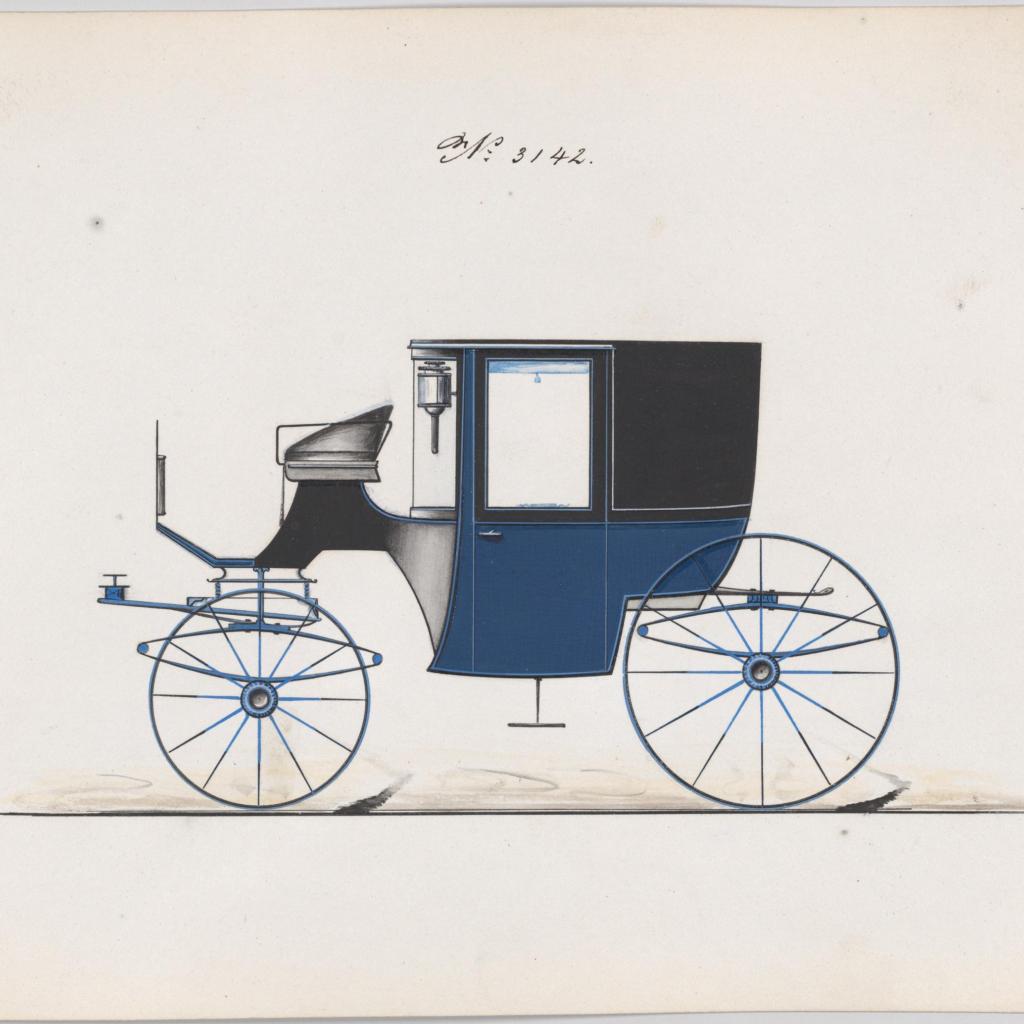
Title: Design for Coupé, no. 3142
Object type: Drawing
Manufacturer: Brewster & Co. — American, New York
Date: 1875
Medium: Pen and black ink, watercolor and gouache
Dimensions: sheet: 6 13/16 x 9 3/4 in. (17.3 x 24.8 cm)
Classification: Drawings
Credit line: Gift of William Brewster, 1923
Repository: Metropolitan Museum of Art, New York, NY